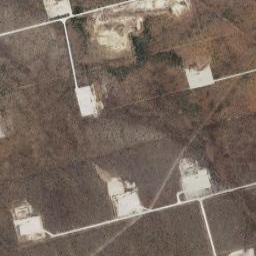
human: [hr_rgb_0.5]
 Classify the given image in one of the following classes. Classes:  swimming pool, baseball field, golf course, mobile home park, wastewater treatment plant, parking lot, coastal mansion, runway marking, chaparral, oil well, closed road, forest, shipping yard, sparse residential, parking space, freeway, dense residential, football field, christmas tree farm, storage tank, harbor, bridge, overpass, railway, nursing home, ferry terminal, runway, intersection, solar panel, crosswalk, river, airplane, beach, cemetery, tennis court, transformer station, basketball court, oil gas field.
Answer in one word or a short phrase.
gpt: oil gas field